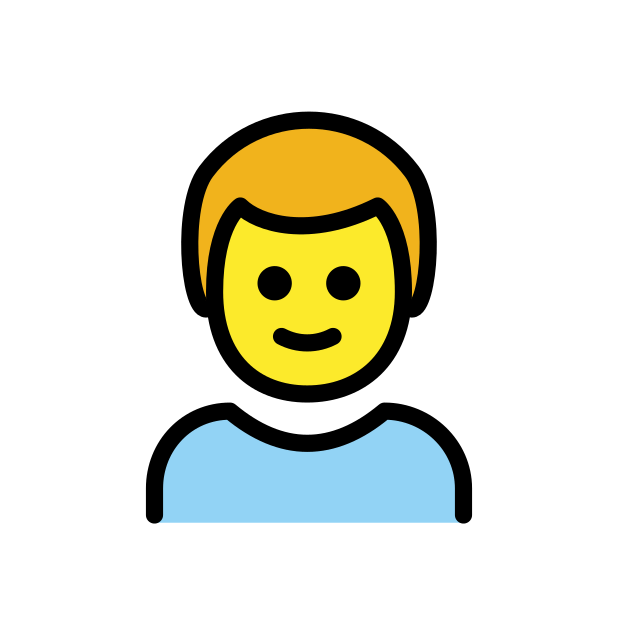
boy